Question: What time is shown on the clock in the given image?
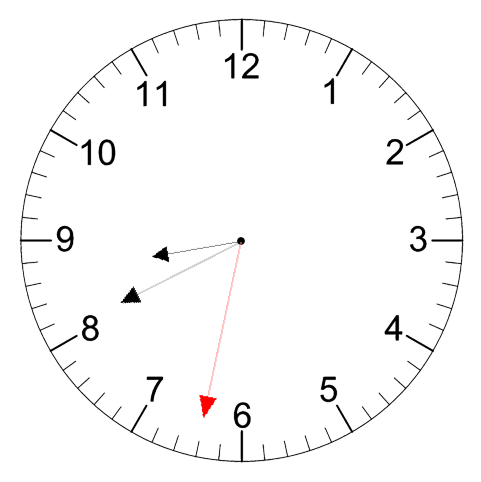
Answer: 08:40:32